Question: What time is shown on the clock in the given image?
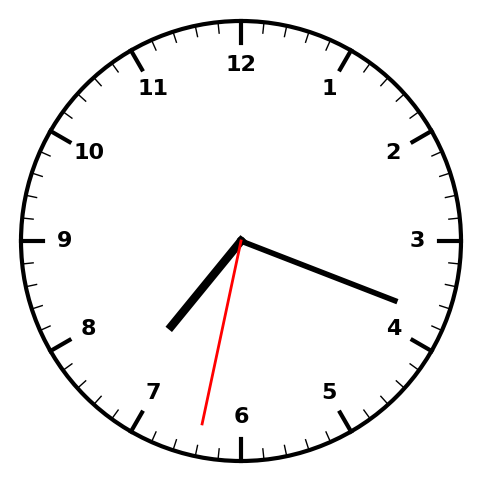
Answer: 07:18:32